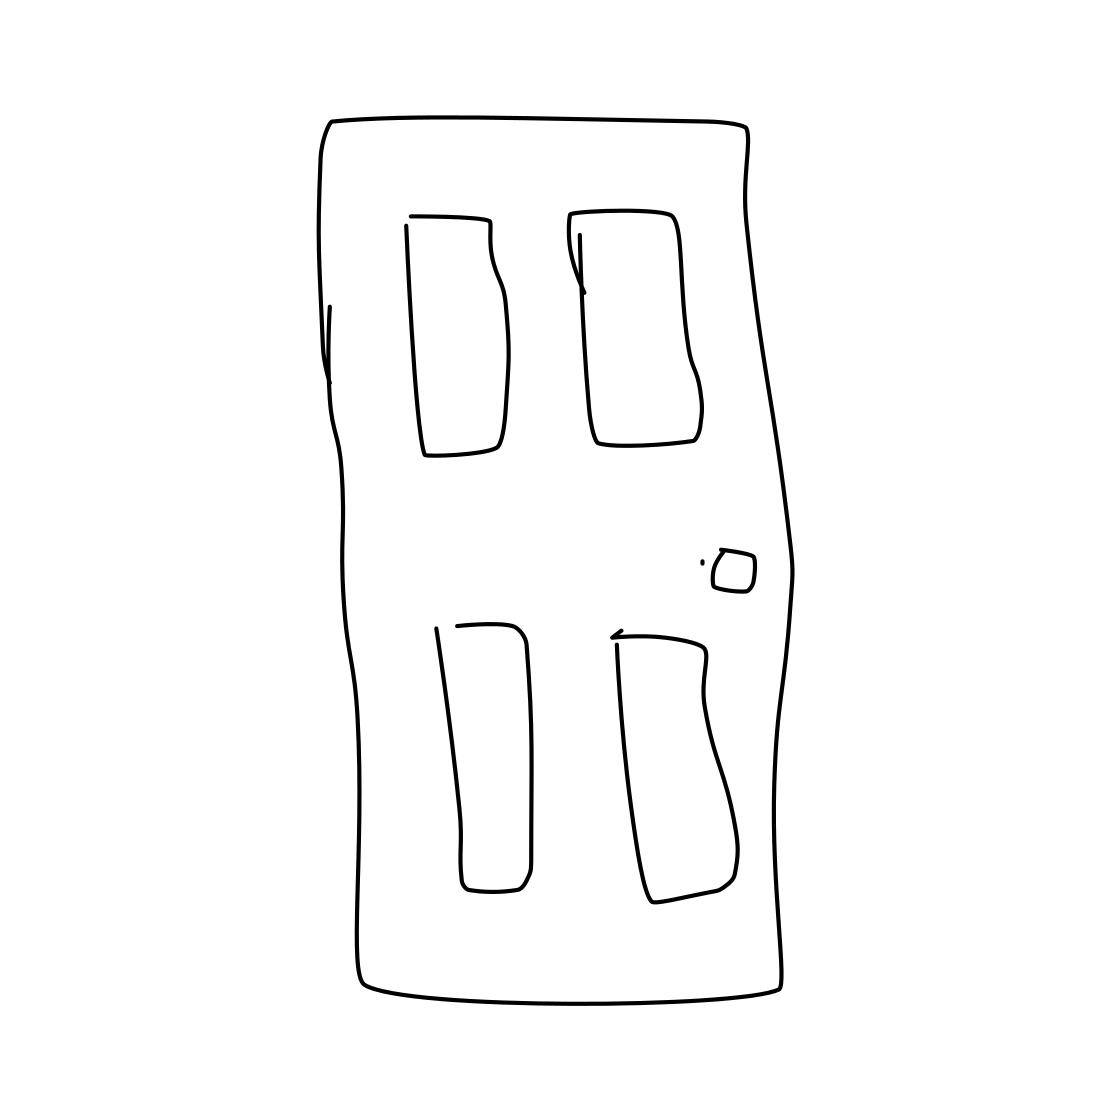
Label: door